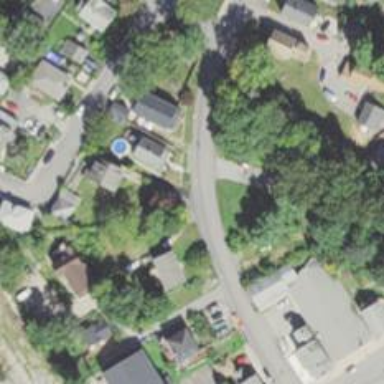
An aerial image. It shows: Residential driveway designated as service road.